Question: What document is listed?
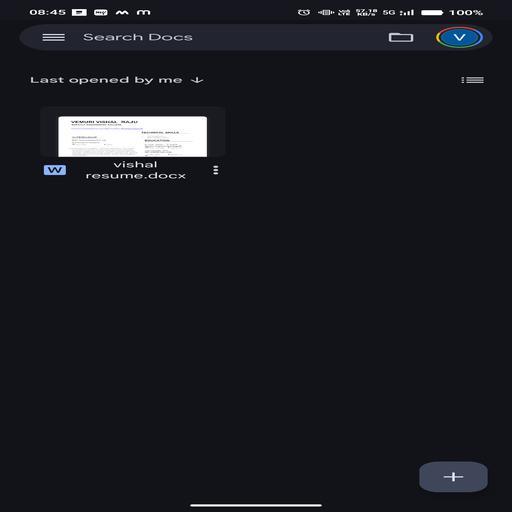
Answer: vishal resume.docx